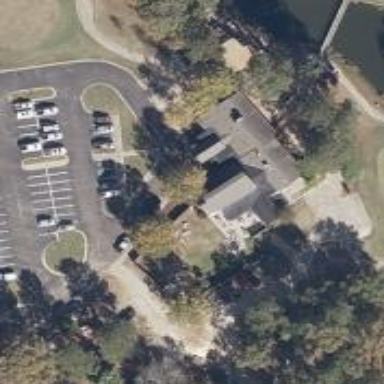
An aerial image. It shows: Clubhouse for golf.